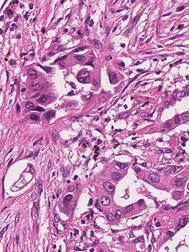
Tumor epithelial tissue: yes
Tumor-associated stroma tissue: yes
Normal tissue: no